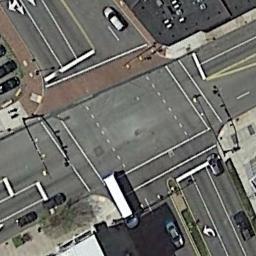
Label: intersection